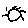
Label: sun